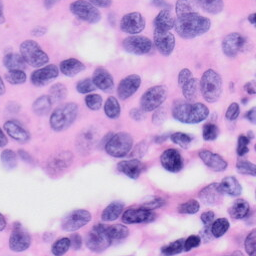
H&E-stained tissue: Skin